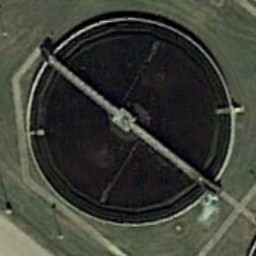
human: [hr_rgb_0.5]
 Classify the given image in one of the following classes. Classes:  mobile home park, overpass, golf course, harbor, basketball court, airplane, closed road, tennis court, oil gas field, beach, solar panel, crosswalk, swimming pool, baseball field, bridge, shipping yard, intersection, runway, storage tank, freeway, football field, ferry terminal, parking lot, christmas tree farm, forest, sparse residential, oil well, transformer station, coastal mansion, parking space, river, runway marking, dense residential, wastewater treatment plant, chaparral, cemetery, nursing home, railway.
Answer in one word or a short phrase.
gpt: wastewater treatment plant